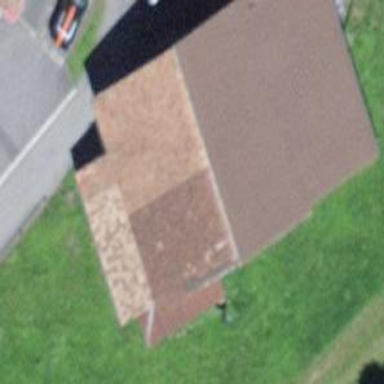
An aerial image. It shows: Barn.